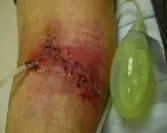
Second patient. C. Drain placement and closure.
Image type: medical_photograph (other_medical_photograph)